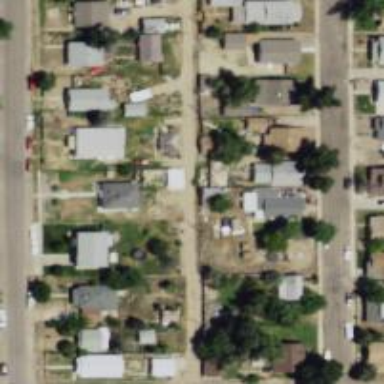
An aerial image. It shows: Alley classified as service road.